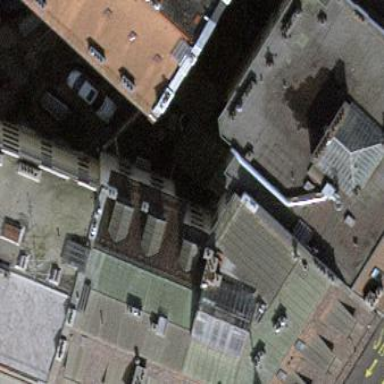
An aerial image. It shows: View of roof of building.